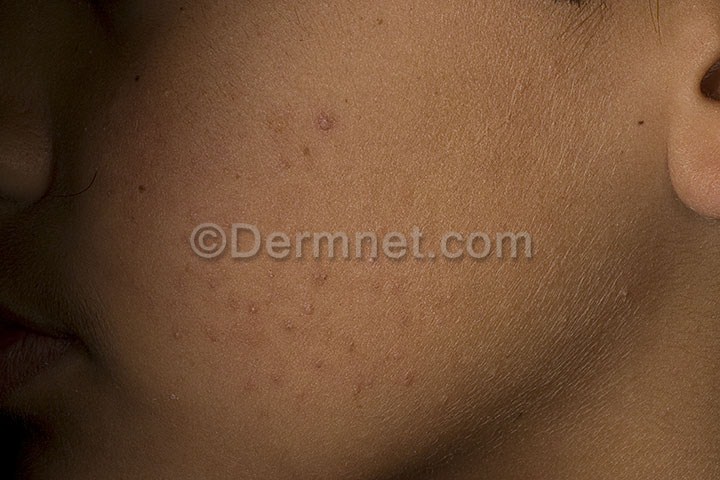
Disease: Atopic Dermatitis Photos